Question: Is there a way to make the itemsControl items content (in this case a border) to fit the width of the widest item?
See here:

CURLIN is the widest item. RAGAIN and WALKUP are shorter, but stretch to CURLIN's width, regardless of any itemsPanel or itemTemplate I try. Can this be helped?
Code:
'''
<ItemsControl ItemsSource="{Binding CarbonCopyRecipients}">
<ItemsControl.ItemsPanel>
<ItemsPanelTemplate>
<StackPanel Orientation="Vertical" HorizontalAlignment="Left"/>
</ItemsPanelTemplate>
</ItemsControl.ItemsPanel>
<ItemsControl.ItemTemplate>
<DataTemplate >
<Border ...... />
</DataTemplate >
</ItemsControl.ItemTemplate>
</ItemsControl>
'''
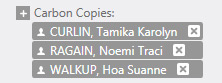
Answer: Well since I guess I was right in my assumption of what you were after and of course am a glutton for points, here you go;
The children elements of your 'StackPanel' will fill the available space set by the largest object it contains unless you tell them not to explicitly or already have a template set to do the same.
So 'HorizontalAlignment="Left"' on the outermost container of your 'ItemTemplate' (in this case the 'Border') will tell it to hug the side instead of stretching to fit the space available for it to potentially consume.
The not so nerdy wordy version: Tell the bugger to just take the space it needs. :)
Hope it helps.